Question: I want some of my divs to have a top border, but I want this border to be slightly inset into the element, leaving the top few pixels as-is, with the div content visible there.
Is there a way to do this? I am not looking for a js or jQuery solution.
In the picture below, I'd like the brown part to be a div, with a kind of 4px orange border that is inset OR two borders, one orange and one brown. It needs to be just on top of the element.

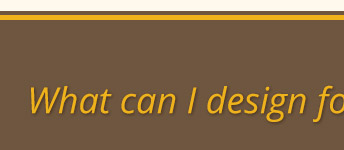
Answer: not exactly border, but CSS3 <URL> can be drawn inside the box with the original-color border outside:
'''
#my_div {
width: 200px;
height: 100px;
background: brown;
padding: 10px;
color: orange;
border-top: 10px brown solid;
box-shadow: inset 0 5px orange;
}
'''
<URL>